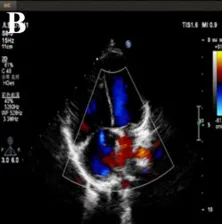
Pulmonary arterial hypertension of the patient. (B) The echocardiogram shows tricuspid regurgitation prior to treatment.
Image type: radiology (ultrasound)